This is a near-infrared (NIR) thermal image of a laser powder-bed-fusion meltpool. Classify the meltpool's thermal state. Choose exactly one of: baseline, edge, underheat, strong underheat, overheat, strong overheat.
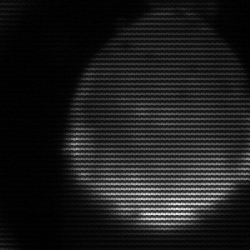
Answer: edge